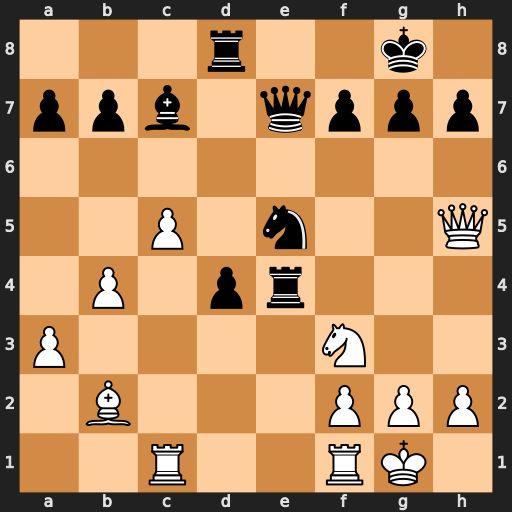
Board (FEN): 3r2k1/ppb1qppp/8/2P1n2Q/1P1pr3/P4N2/1B3PPP/2R2RK1
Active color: w
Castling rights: -
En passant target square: -
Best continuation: Ng5 h6 Nxe4